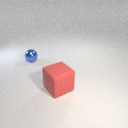
small blue metal sphere behind large red rubber cube